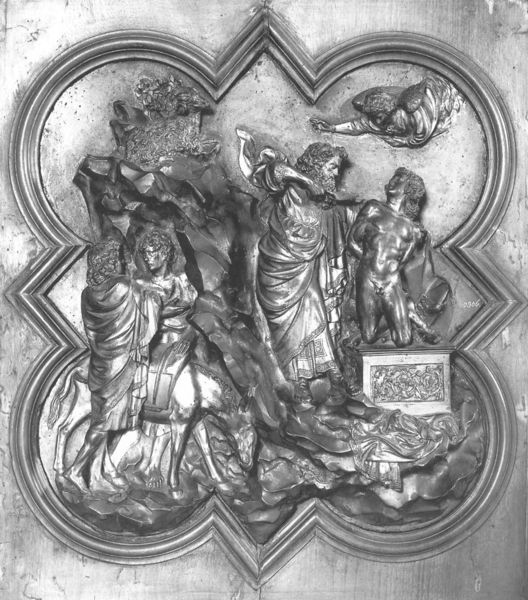
Titel: Entwurf zu den Türen des Baptisteriums San Giovanni in Florenz, Opferung Isaaks
Künstler: Lorenzo Ghiberti
Institution: Florenz, Bargello
Schlagwörter: berg, felsen, gott, himmel, kampf, mann, nackt, himmerl, holz, männer, tür, tier, wolke, bibel, falten, hinrichtung, messer, mord, tod, kind, spitzen, esel, pferd, reiter, engel, herrschaft, relief, liebe, fels, figuren, metall, bronze, foto, eisen, truhe, schaf, kasten, jüngling, griechen, götter, dolch, knieend, segen, drohend, isaak, opfer, opferung, jünger, sohn, ikone, bedrohen, prägung, abraham, jakob, biblische geschichte, täfelung, sinai